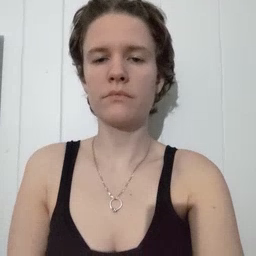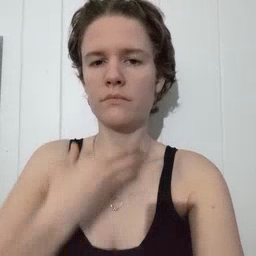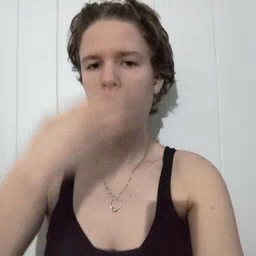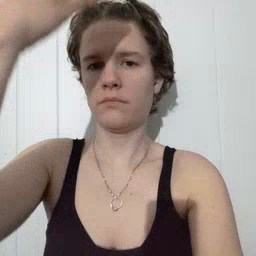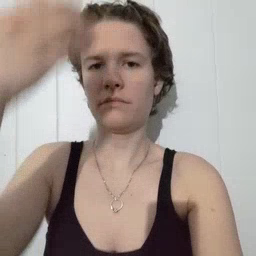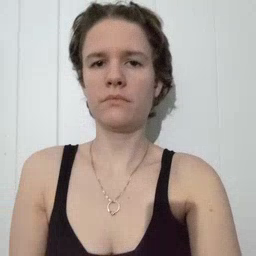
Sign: giraffe